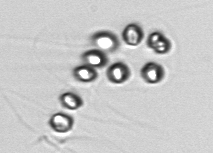
Label: Phaeocystis